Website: macys
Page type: payment
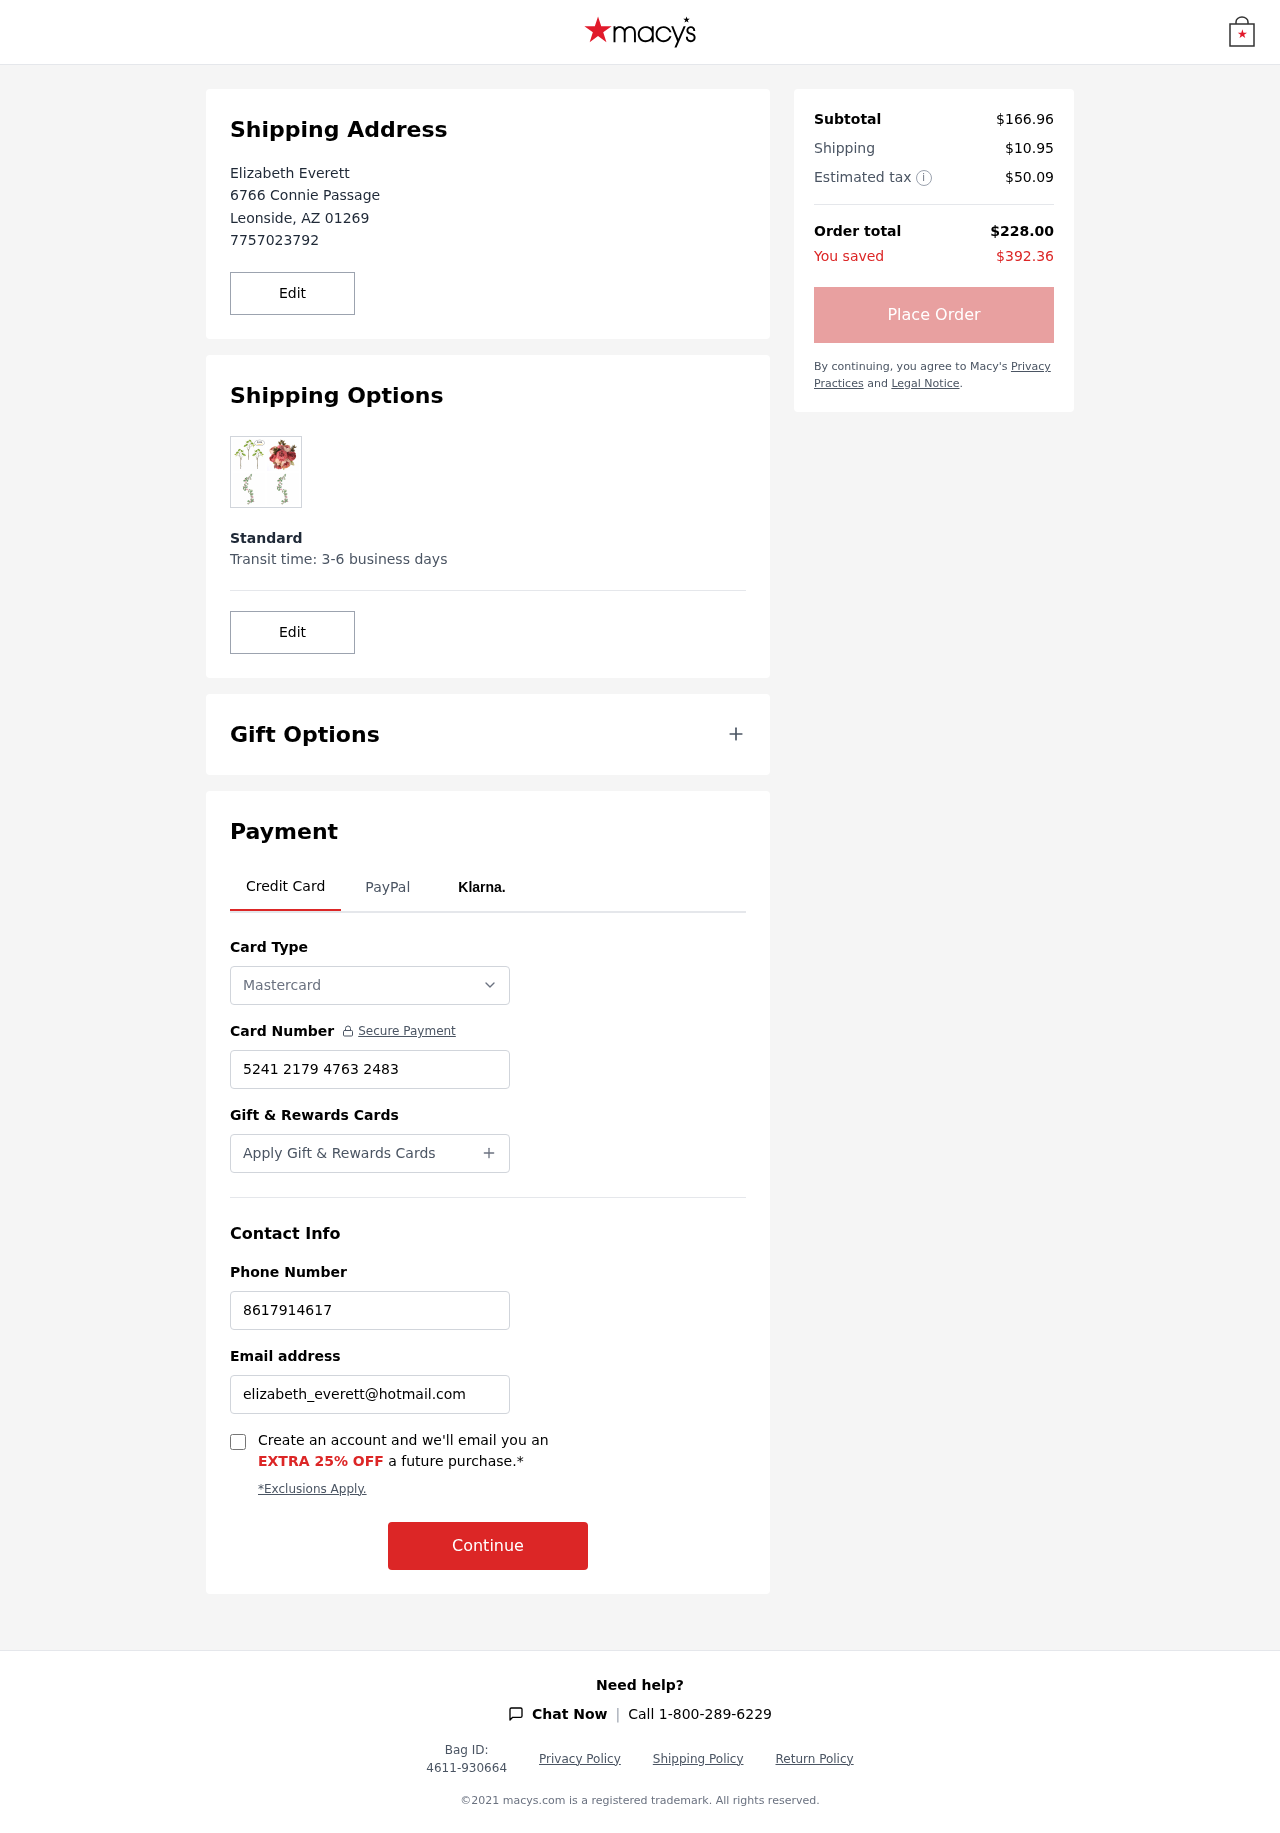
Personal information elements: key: PII_CARD_NUMBER
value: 5241 2179 4763 2483
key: PII_CARD_TYPE
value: Mastercard
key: PII_CITY
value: Leonside
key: PII_EMAIL
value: elizabeth_everett@hotmail.com
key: PII_FULLNAME
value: Elizabeth Everett
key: PII_PHONE
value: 7757023792
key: PII_PHONE_ALT
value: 8617914617
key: PII_POSTCODE
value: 01269
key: PII_STATE_ABBR
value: AZ
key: PII_STREET
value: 6766 Connie Passage
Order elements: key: ORDER_SUBTOTAL
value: $166.96
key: ORDER_SHIPPING_COST
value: $10.95
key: ORDER_TAX
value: $50.09
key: ORDER_TOTAL
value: $228.00
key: ORDER_SAVINGS
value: $392.36